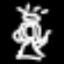
Label: angel